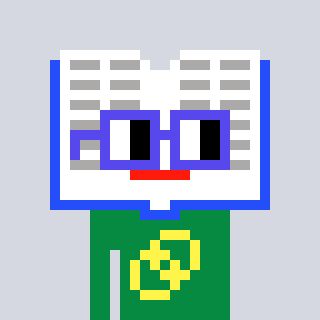
a pixel art character with square blue glasses, a dictionary-shaped head and a green-colored body on a cool background